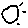
Label: sun